Question: Below I have an image followed by text. How do I prevent the area surrounding it from being highlighted? The image itself is not selectable (using
'''
-webkit-touch-callout: none; /* iOS Safari */
-webkit-user-select: none; /* Safari */
-moz-user-select: none; /* Firefox */
-ms-user-select: none; /* Internet Explorer/Edge */
user-select: none;
pointer-events: none;
'''
) but the surrounding area of the image is. I tried adding left and right margins to the image as well as making the image its own div and applying the above code to the div, but it does not work. (I made the highlight green)

: Here is another example linked here <URL>
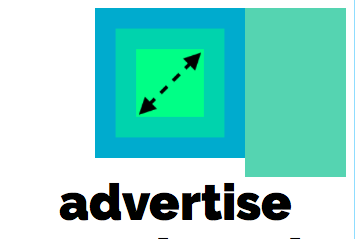
Answer: You could wrap the content in a div with the same style:
'''
img {
max-width: 100%;
height: auto;
}
.cont01 {
width: 50px;
-webkit-touch-callout: none; /* iOS Safari */
-webkit-user-select: none; /* Safari */
-moz-user-select: none; /* Firefox */
-ms-user-select: none; /* Internet Explorer/Edge */
user-select: none;
pointer-events: none;
}
'''
'''
<div class="cont01"><img src="https://sites.psu.edu/siowfa16/files/2016/10/YeDYzSR-10apkm4.png">
</div>
Text
'''